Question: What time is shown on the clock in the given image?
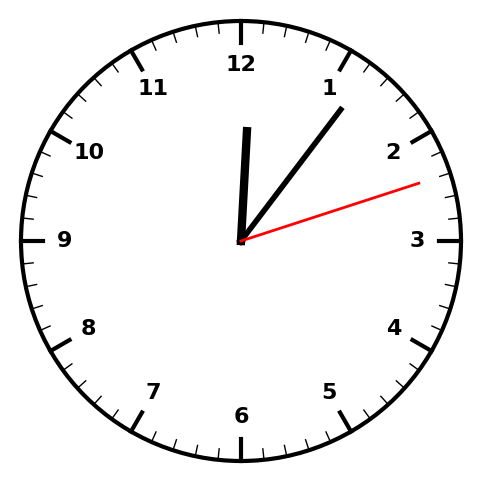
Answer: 12:06:12